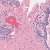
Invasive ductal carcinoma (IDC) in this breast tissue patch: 0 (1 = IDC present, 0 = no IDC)